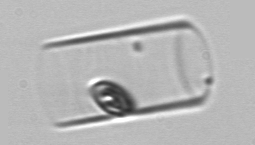
Label: Guinardia_flaccida